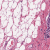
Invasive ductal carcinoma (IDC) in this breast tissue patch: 0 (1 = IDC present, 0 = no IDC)